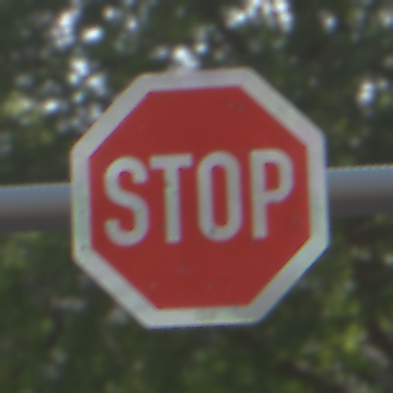
Verkehrszeichen: Stop
Umgebung: Outdoor, Urban
Tageszeit: MorningAfternoon
Wetter: PartlyCloudy
Licht: Natural
Jahreszeit: NotSpecified
Kontrast: LowContrast